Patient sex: M
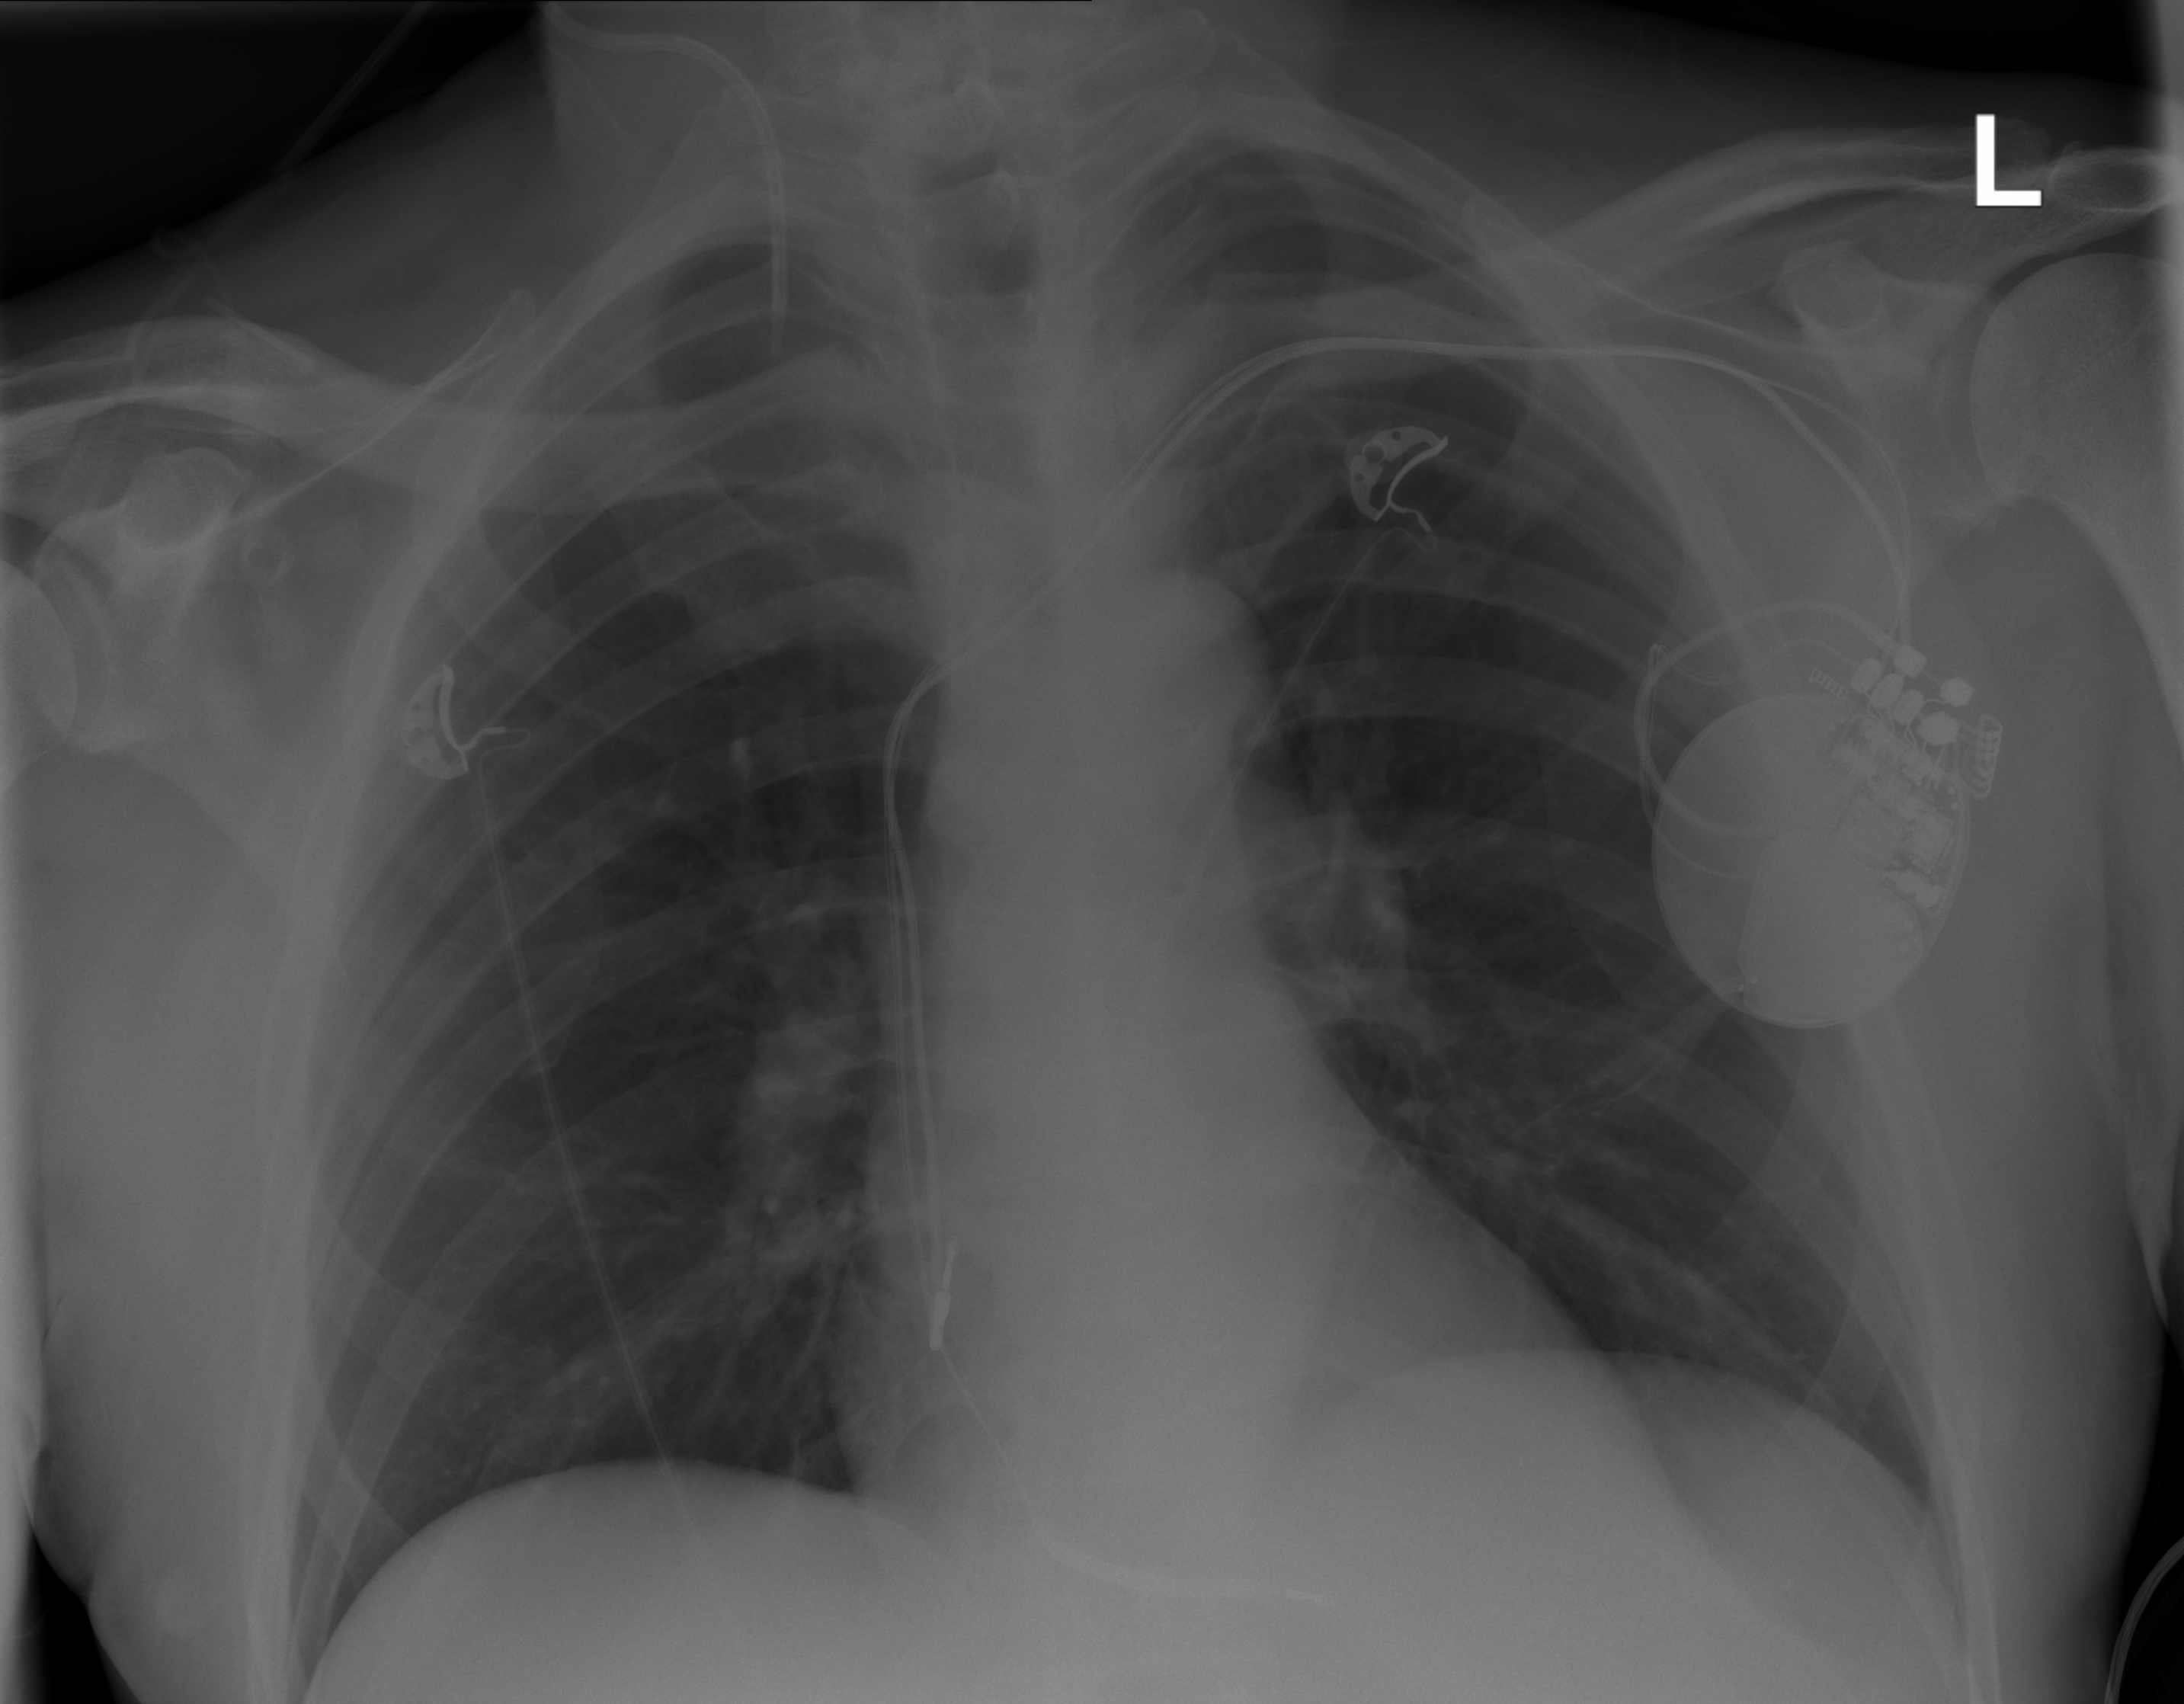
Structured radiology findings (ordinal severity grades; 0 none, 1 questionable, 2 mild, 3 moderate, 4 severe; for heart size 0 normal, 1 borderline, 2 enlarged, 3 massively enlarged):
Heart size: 0
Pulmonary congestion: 0
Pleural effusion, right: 0
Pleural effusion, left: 0
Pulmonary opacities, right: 0
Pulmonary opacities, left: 0
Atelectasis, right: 0
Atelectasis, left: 0